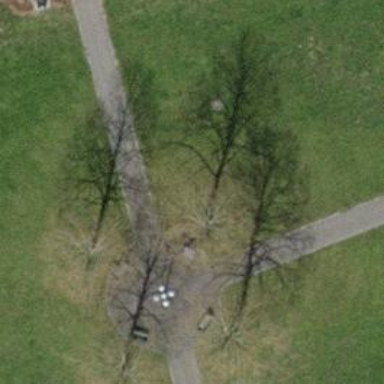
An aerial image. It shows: White bench.